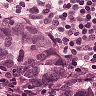
Metastatic tissue present: yes